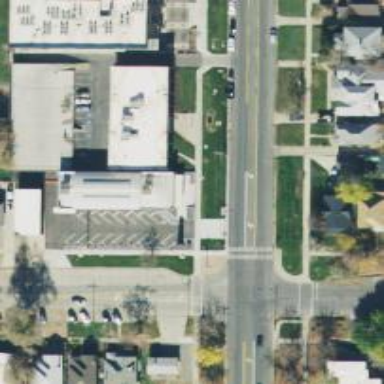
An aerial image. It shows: Tertiary road with asphalt surface and separate sidewalk.